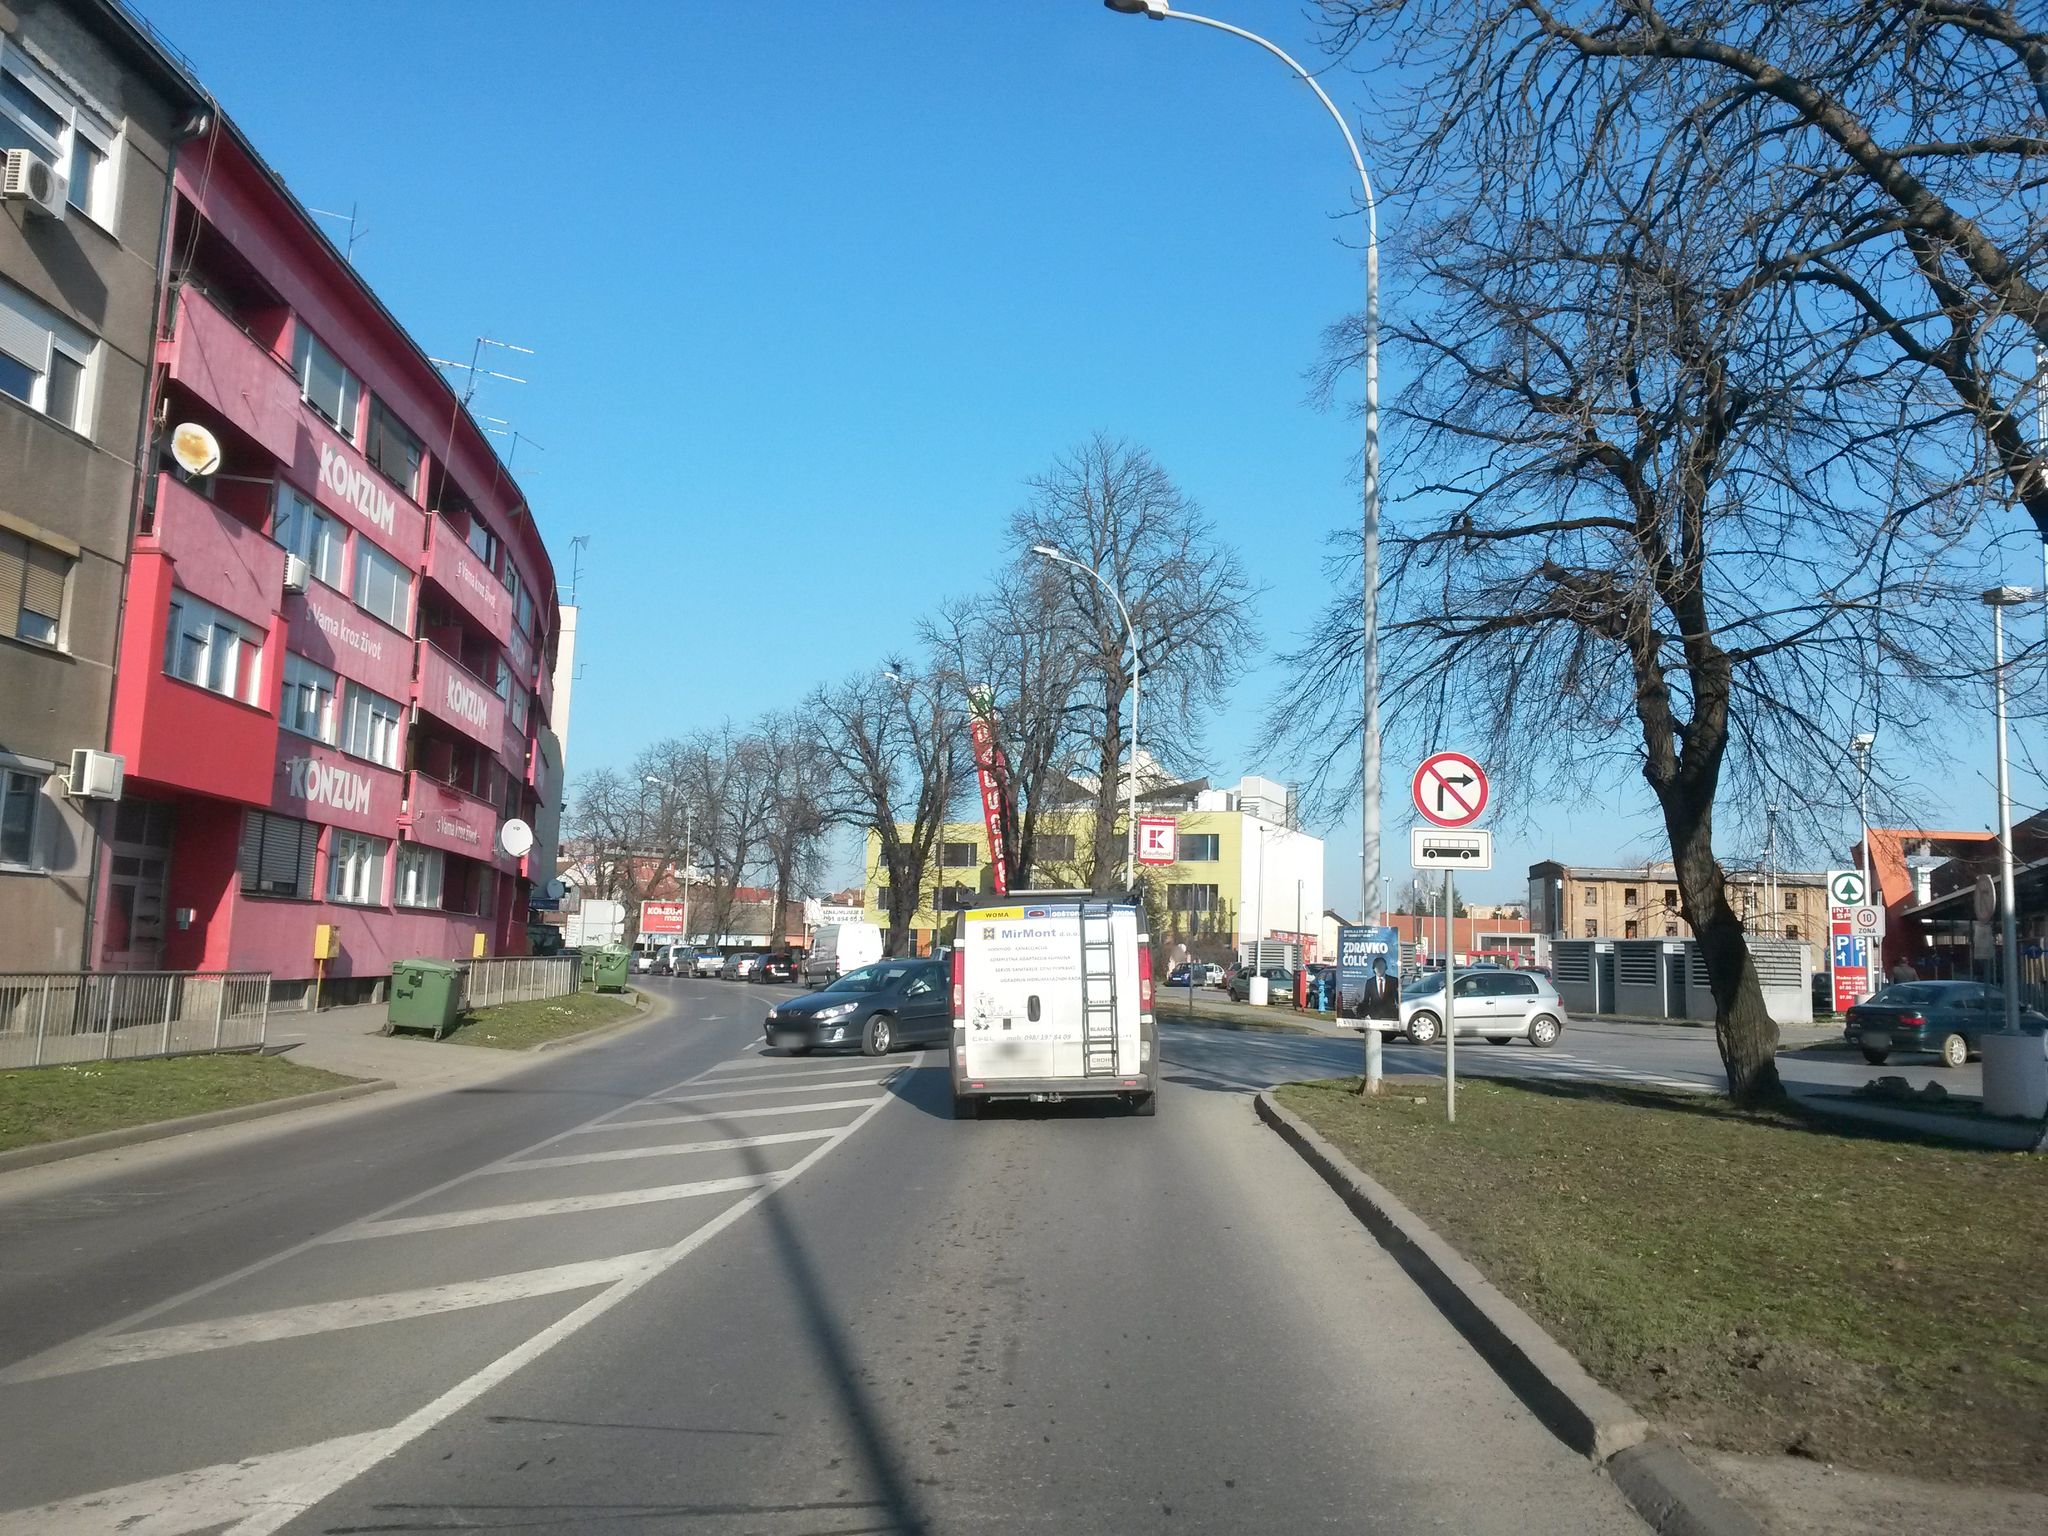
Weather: clear
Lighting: day
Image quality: good
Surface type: driving surface
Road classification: service, secondary
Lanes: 2
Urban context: dense urban cluster
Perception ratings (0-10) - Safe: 4.51, Lively: 4.08, Beautiful: 4.61, Boring: 3.27, Depressing: 3.29, Wealthy: 5.94